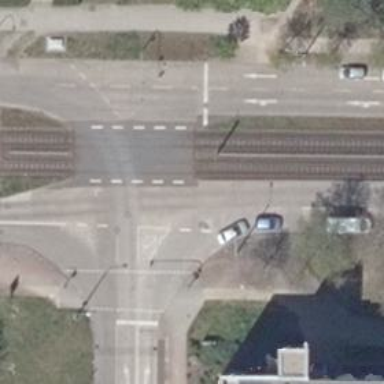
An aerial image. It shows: Railway signal.